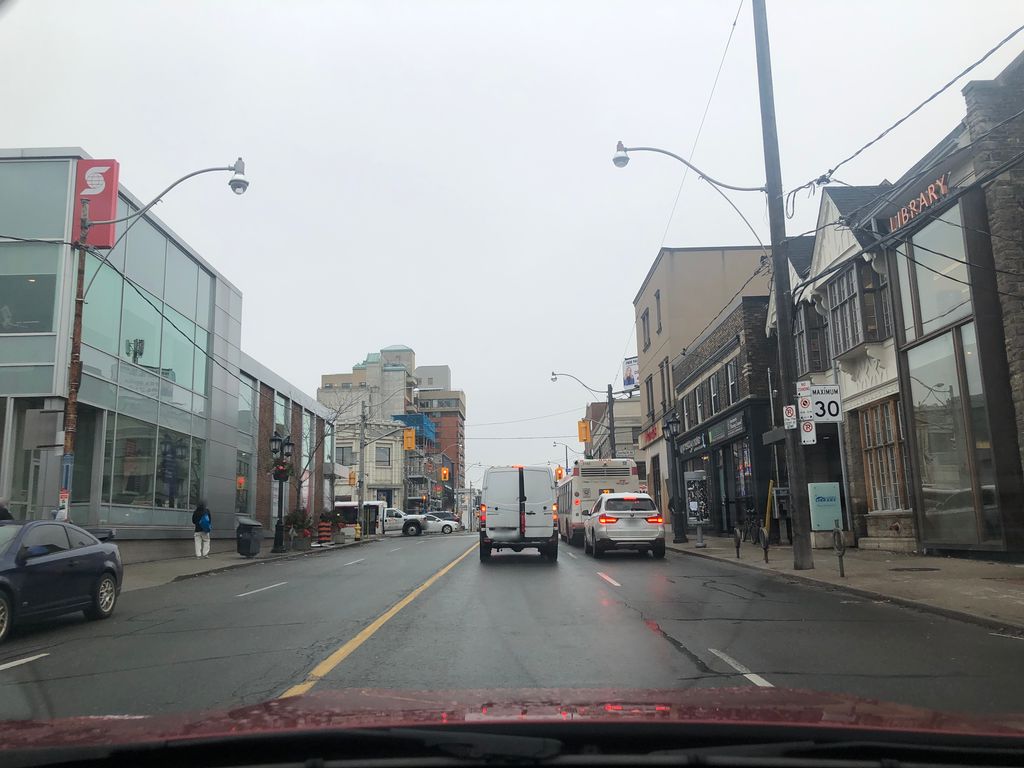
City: toronto